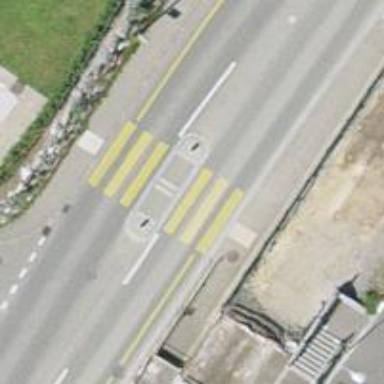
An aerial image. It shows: Uncontrolled zebra crossing with pedestrian island.